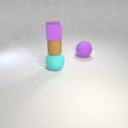
small brown rubber cylinder below small purple rubber cube